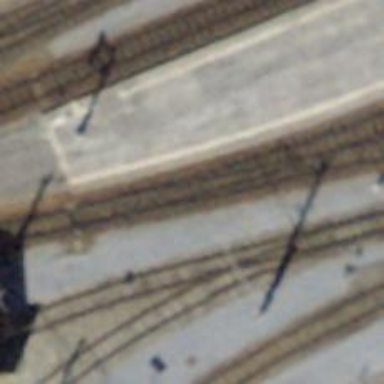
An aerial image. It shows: Narrow-gauge railway track with 1 electrified contact line.